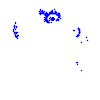
Particle: proton